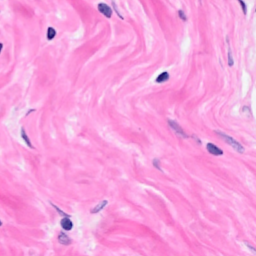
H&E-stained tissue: Breast